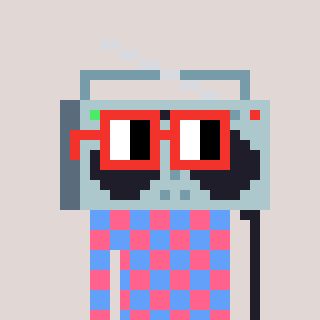
a pixel art character with square red glasses, a boombox-shaped head and a blue-colored body on a warm background